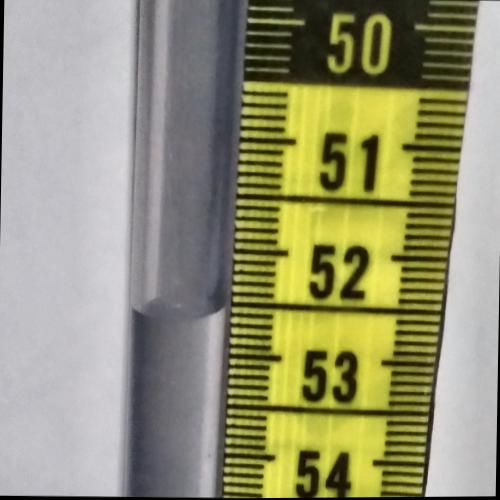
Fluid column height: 52.6 cm